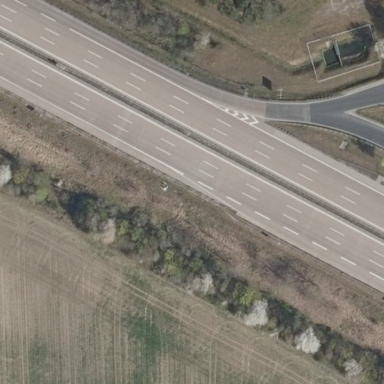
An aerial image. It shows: Motorway area.